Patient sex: M
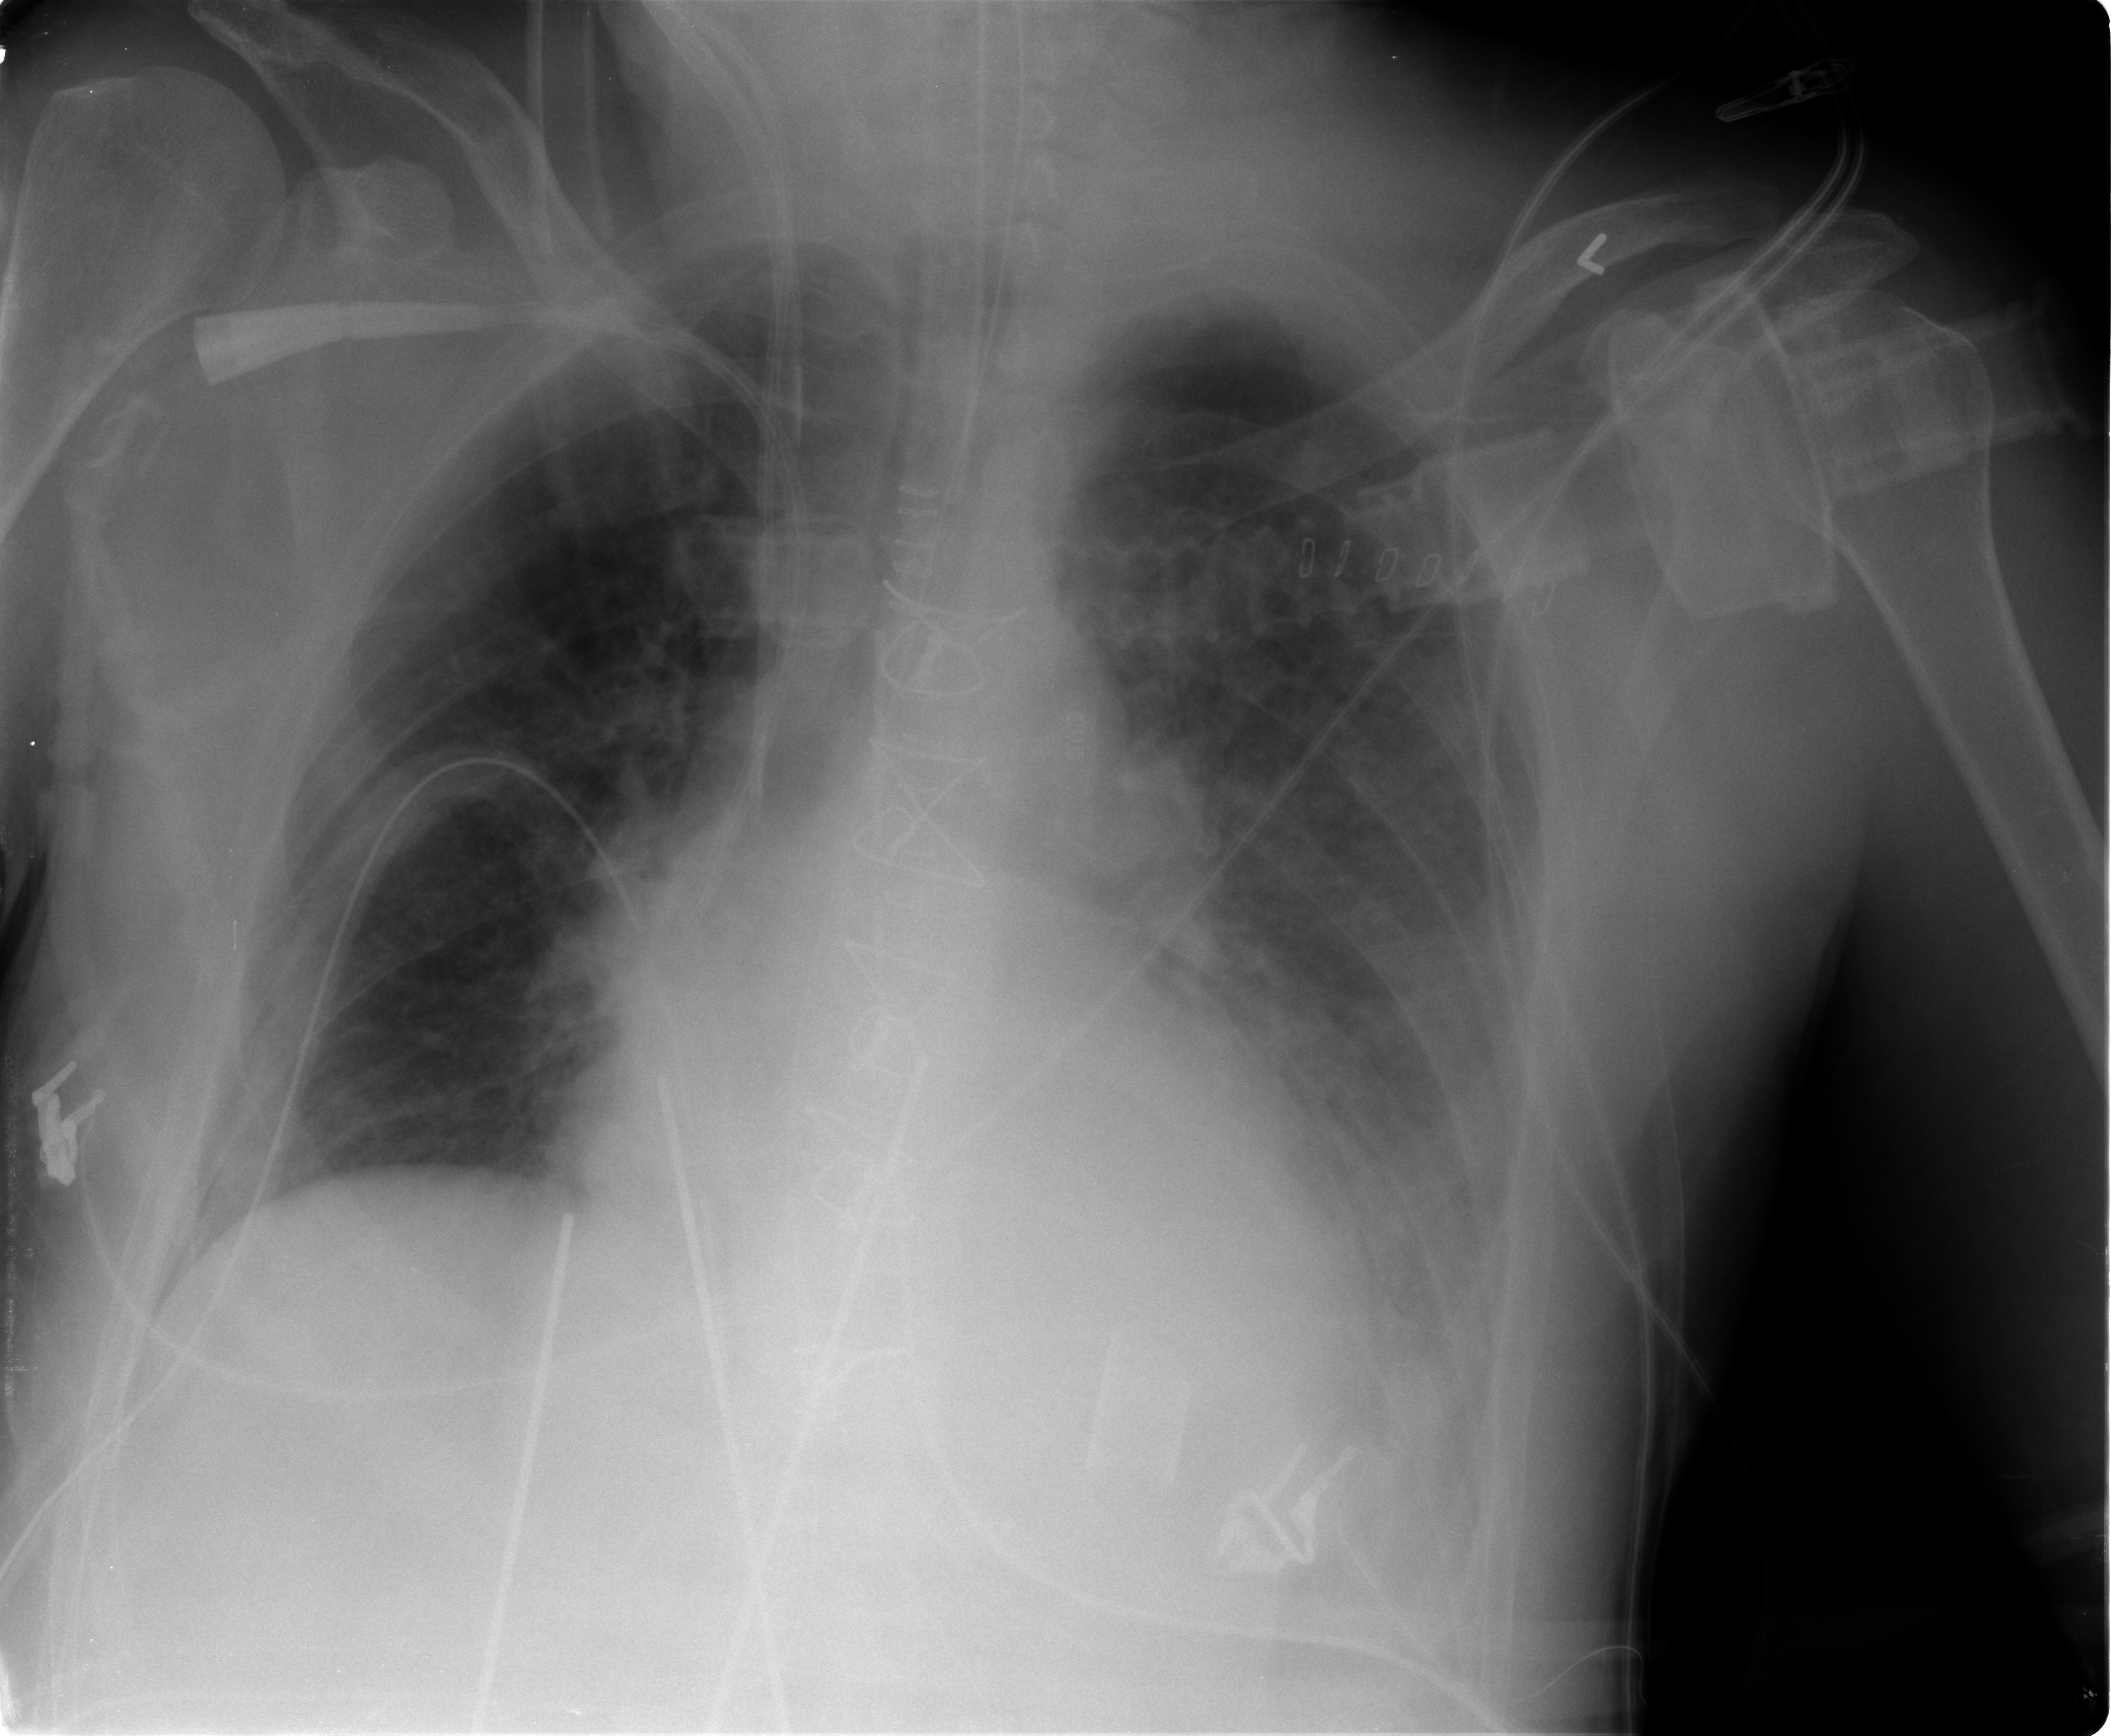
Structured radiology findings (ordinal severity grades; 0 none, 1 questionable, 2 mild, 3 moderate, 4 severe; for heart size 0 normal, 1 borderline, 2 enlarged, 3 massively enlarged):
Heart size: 2
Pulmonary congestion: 0
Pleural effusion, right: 0
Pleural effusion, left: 3
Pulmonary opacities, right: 0
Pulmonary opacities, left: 0
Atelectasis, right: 0
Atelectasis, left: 1